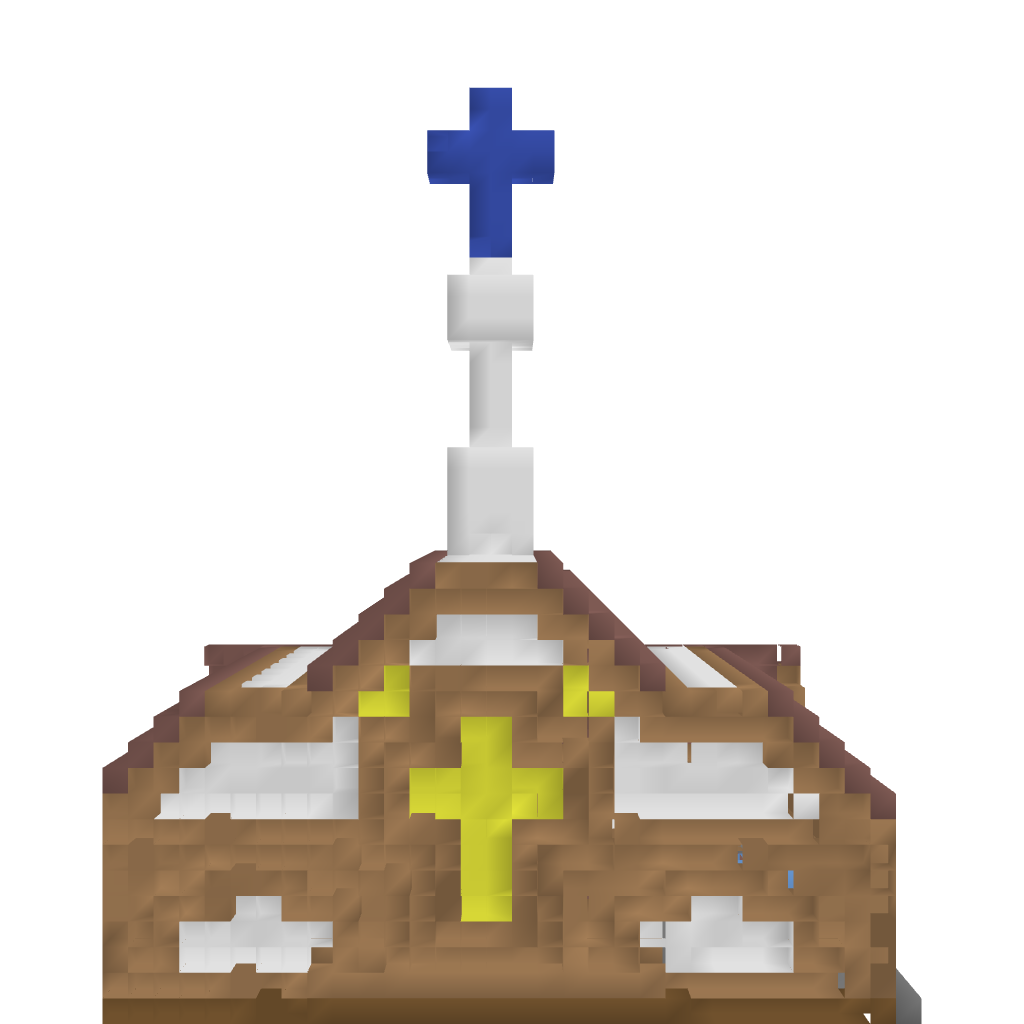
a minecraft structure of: Church bad low quality